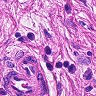
Metastatic tissue present: no